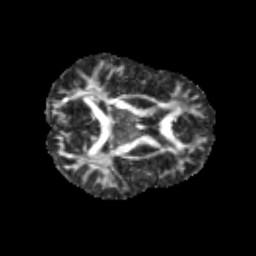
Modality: FA
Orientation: axial
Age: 12
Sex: male
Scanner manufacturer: siemens
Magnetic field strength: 3 T
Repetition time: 3.8 s
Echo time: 0.07 s